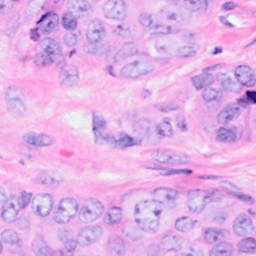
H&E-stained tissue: Breast